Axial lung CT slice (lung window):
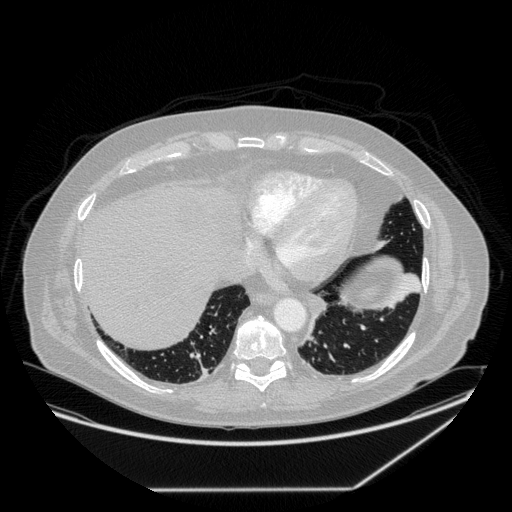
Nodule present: no